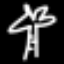
Label: palm tree